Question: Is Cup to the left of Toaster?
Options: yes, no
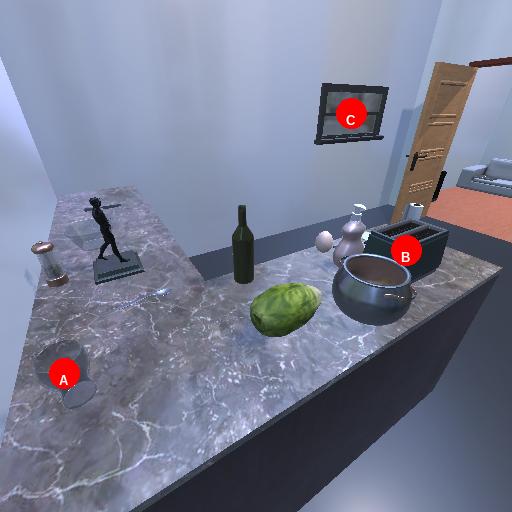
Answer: yes